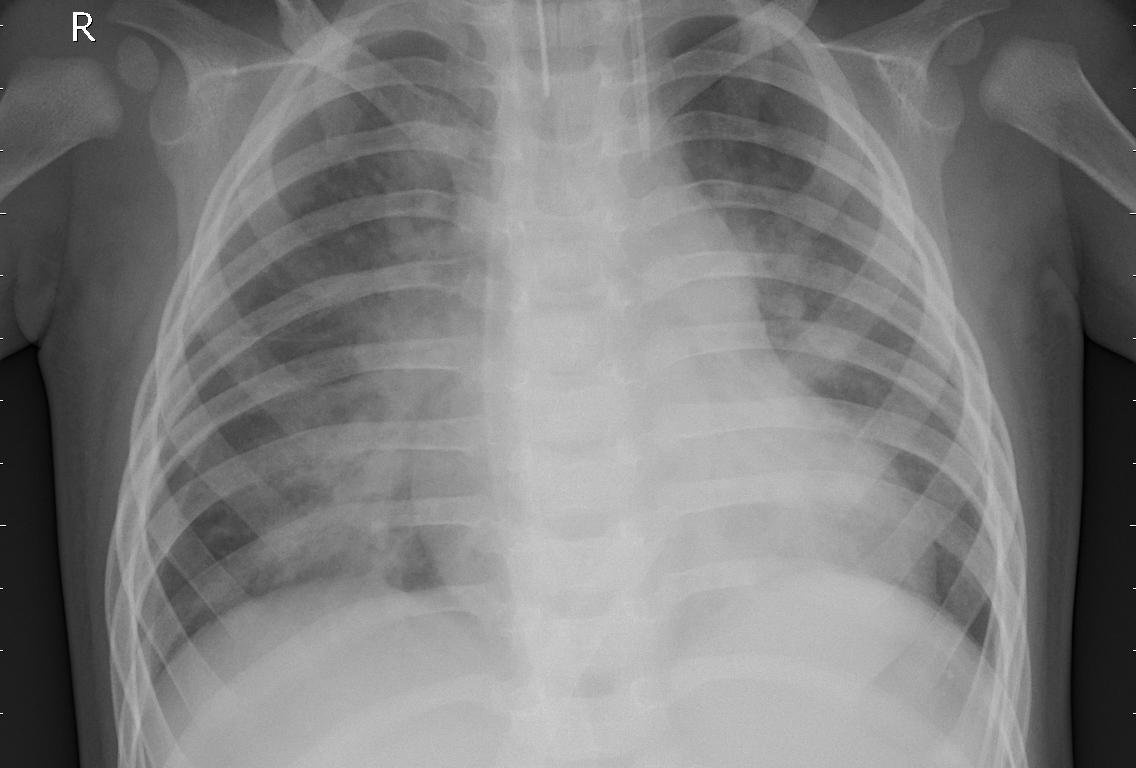
Diagnosis: PNEUMONIA